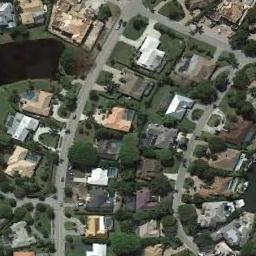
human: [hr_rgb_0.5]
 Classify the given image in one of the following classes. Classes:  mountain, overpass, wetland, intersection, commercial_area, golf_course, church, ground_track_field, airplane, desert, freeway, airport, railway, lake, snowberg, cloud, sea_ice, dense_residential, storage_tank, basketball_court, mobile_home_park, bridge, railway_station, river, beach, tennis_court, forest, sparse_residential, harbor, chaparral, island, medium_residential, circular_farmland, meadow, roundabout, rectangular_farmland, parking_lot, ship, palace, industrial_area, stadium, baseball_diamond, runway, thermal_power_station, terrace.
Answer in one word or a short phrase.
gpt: dense_residential